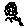
Label: moon